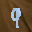
Label: 9